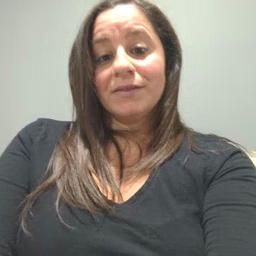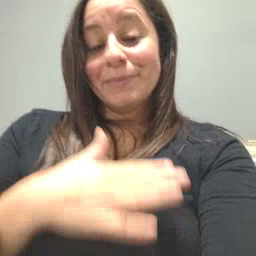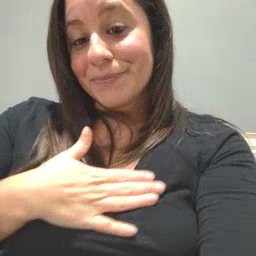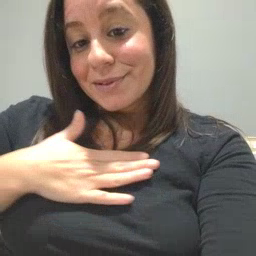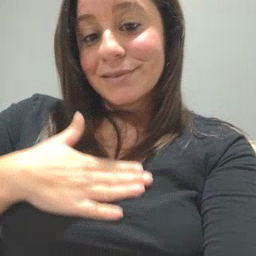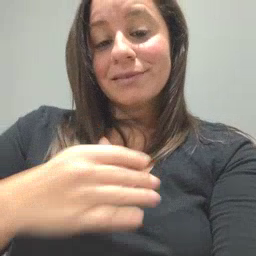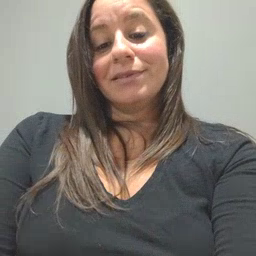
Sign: please